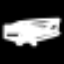
Label: The Eiffel Tower